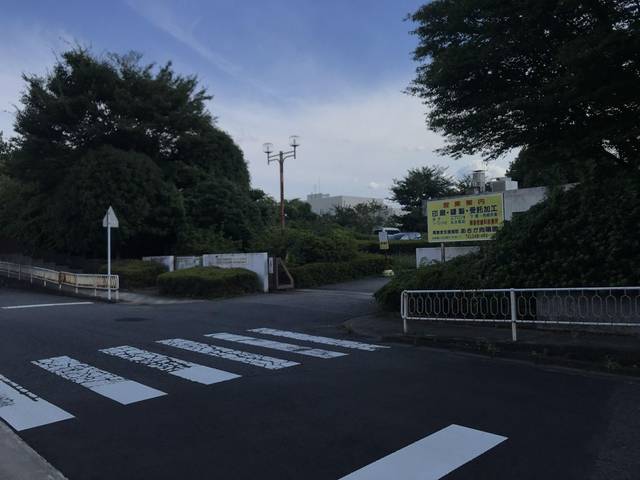
Region: Japan
Coordinates: 35.791, 139.592